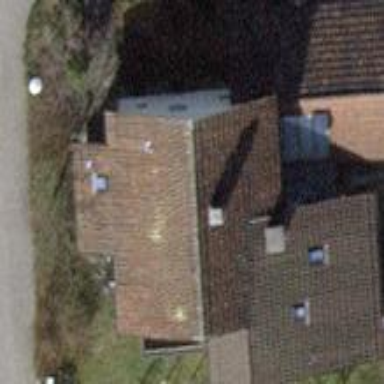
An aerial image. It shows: Detached building.